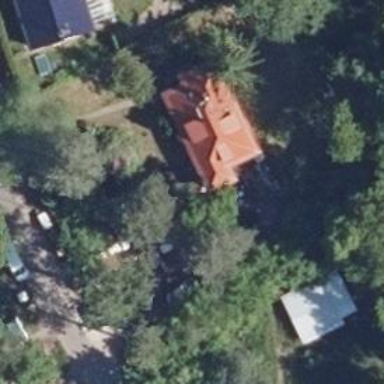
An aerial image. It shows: Simple and straightforward house.